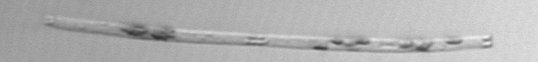
Label: Eucampia_morphytype1